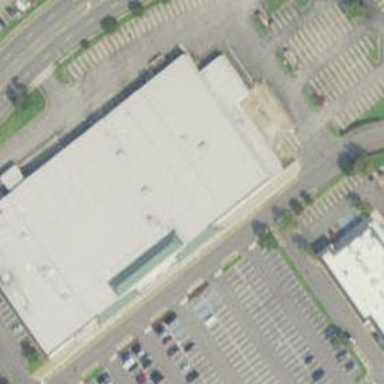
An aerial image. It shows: Commercial building.